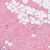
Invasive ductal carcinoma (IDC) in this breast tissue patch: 0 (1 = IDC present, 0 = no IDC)